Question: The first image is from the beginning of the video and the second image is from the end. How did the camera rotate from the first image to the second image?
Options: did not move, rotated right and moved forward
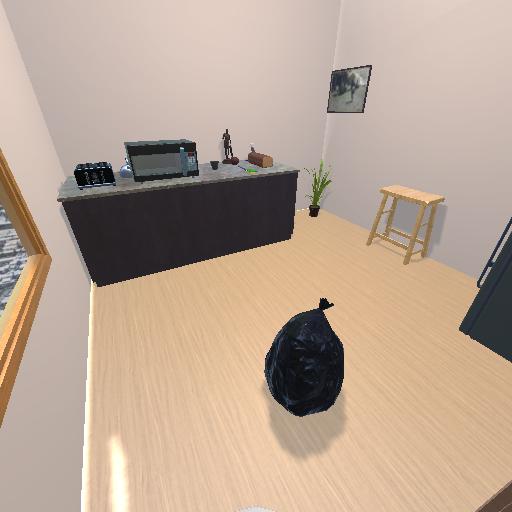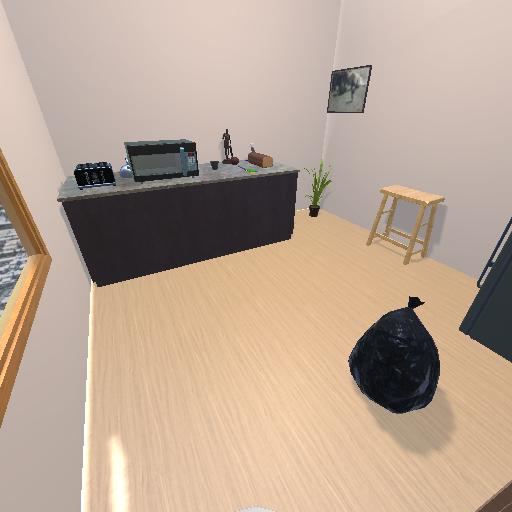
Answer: did not move